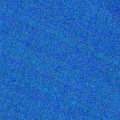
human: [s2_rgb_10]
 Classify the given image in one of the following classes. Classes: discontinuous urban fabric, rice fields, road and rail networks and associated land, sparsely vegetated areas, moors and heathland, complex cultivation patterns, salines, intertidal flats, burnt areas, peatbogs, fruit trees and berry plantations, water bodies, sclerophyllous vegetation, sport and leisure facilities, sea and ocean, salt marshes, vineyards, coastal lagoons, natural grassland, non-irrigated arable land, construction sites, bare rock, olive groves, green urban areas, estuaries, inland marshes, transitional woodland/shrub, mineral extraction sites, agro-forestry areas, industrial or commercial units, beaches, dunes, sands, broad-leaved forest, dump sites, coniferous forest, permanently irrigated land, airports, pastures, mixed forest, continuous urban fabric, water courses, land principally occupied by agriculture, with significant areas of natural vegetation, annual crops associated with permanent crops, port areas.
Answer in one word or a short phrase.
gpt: sea and ocean